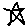
Label: star